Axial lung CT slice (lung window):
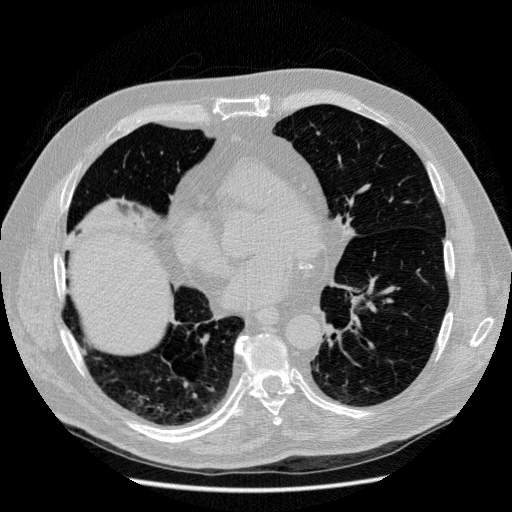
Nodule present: no